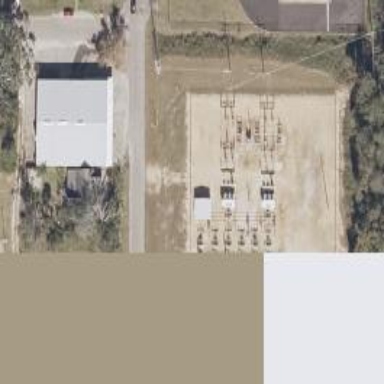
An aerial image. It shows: Switch for power supply.